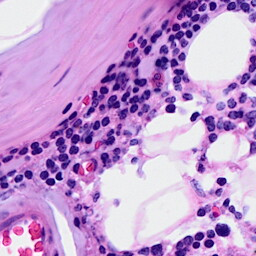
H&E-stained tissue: Breast